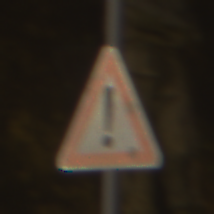
Verkehrszeichen: Gefahrenstelle
Umgebung: Outdoor, Urban
Tageszeit: Night
Wetter: Clear
Licht: Artificial
Jahreszeit: NotSpecified
Kontrast: HighContrast